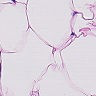
Metastatic tissue present: no